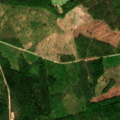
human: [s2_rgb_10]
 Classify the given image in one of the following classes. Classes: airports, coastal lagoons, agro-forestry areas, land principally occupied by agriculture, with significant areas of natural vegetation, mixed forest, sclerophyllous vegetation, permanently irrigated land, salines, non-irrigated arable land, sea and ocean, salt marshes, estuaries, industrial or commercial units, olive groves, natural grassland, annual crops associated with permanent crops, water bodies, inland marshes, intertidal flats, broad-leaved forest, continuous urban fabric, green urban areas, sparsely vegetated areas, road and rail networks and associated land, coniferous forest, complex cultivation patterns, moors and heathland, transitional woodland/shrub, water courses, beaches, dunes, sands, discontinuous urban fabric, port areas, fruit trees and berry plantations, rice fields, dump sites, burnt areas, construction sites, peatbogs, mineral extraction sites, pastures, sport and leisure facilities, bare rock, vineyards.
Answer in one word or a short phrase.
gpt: coniferous forest, mixed forest, transitional woodland/shrub